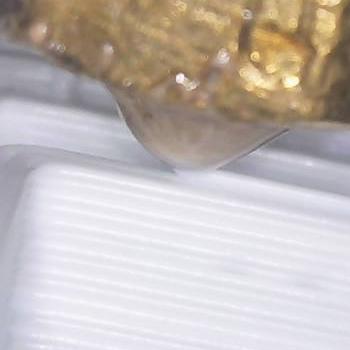
Flow rate: 74%